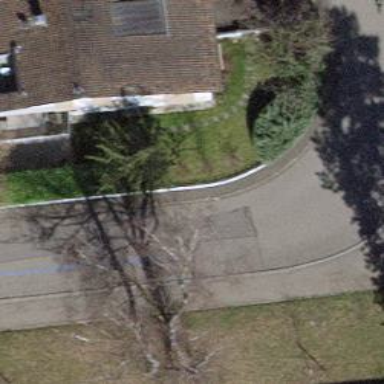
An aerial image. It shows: Residential road with asphalt surface. Both sides have sidewalks.